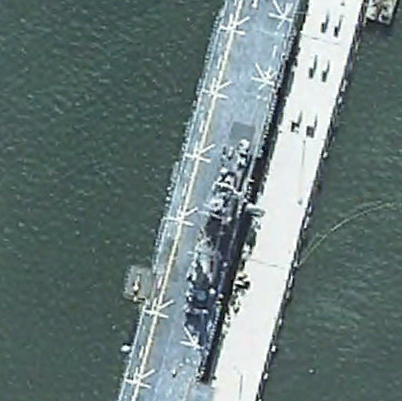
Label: Wasp-class_assault_ship